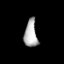
Tissue: prostate
Cell type: T cells
Senescence score: 0.7065
Nuclear area (px): 348
Mean DAPI intensity: 175.549